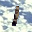
Label: 1